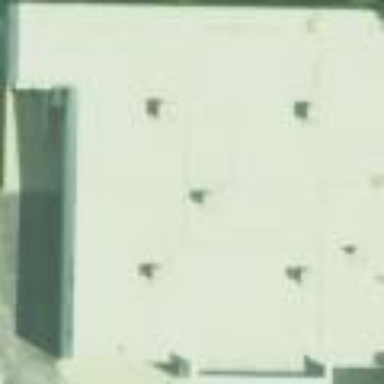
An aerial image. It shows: Building.